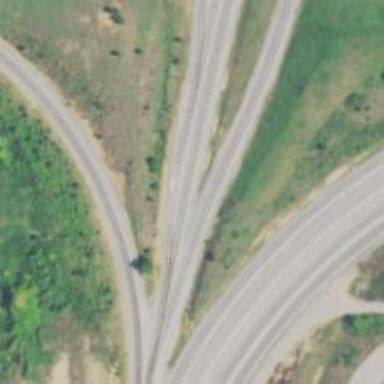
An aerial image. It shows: Railway spur junction.